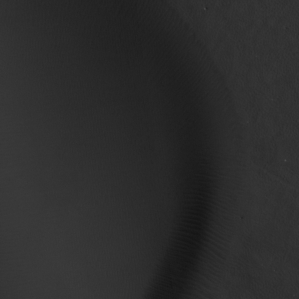
Label: non_frost